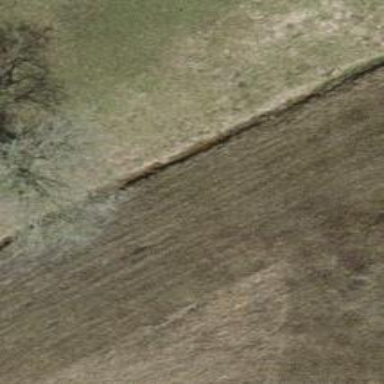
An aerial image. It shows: Ditch in the surroundings.